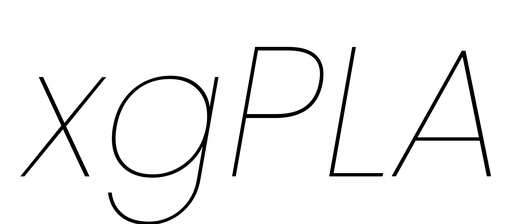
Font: Poppins-ThinItalic